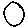
Label: circle